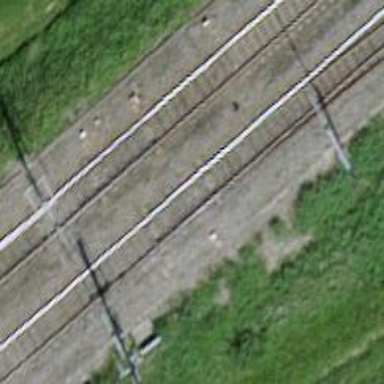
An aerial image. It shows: Railway switch.